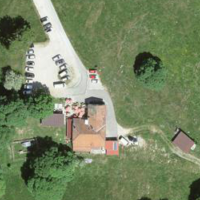
EUNIS habitat code: 24
Species observed at this site:
Buteo buteo
Motacilla alba
Fringilla coelebs
Milvus migrans